Field crop: maize
Growth stage: 2
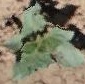
Species: datura